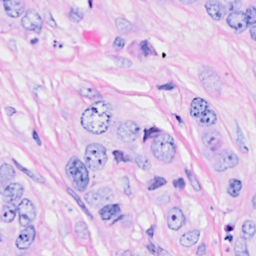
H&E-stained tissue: Breast